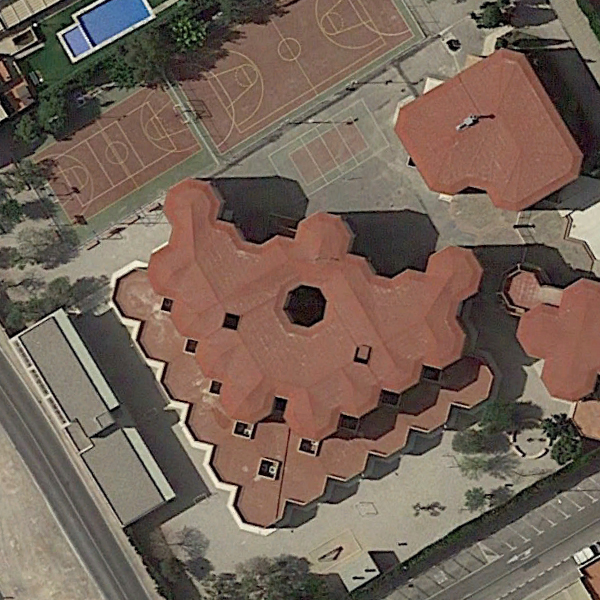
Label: Center